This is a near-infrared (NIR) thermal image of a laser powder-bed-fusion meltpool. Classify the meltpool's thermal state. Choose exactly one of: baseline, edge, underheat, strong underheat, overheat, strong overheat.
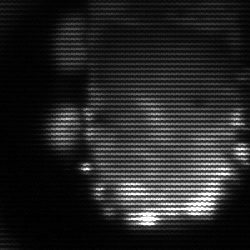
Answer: baseline